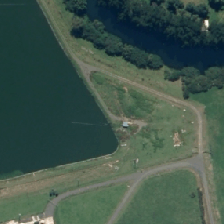
Land cover: lake_pond